Question: I started my app with the "master-detail" template. I simply added two other VCs and changed the "initial view controller" checkbox to "Safety Culture MainVC"...when I run, my app crashes...
What do I need to do?!
This is a screenshot of the default storyboard with my two other VCs thrown in--they work when the "Navigation Controller" is the default.
Clearly, I'm a beginner, so as much detail as you can give me is helpful!!
Thanks!

> 2012-06-07 10:38:42.812 SafetyCulture[1020:fb03] -[safetyCultureMainVC
topViewController]: unrecognized selector sent to instance 0x6b7c210
2012-06-07 10:38:42.840 SafetyCulture[1020:fb03] First throw call stack: (0x16ae022 0x183fcd6 0x16afcbd 0x1614ed0 0x1614cb2 0x2619 0x17386 0x18274 0x27183 0x27c38 0x1b634 0x1598ef5
0x1682195 0x15e6ff2 0x15e58da 0x15e4d84 0x15e4c9b 0x17c65 0x19626
0x22ed 0x2255) terminate called throwing an exception(lldb)
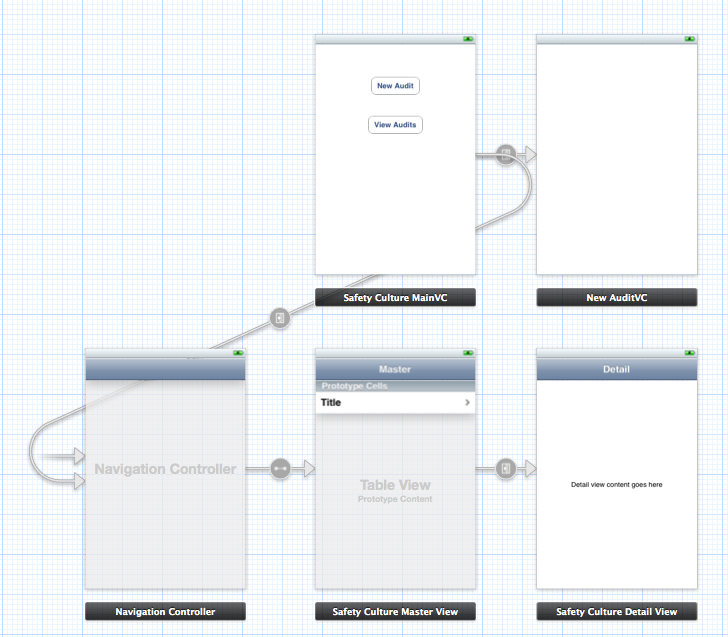
Answer: 'topViewController'is a method of a 'UINavigationController'. You app tries to call this method and since it is not there it crashed.
In your image your entry point arrow is still on the navigation controller:

Move it via drag&drop to your 'safetyCultureMainVC'like this: